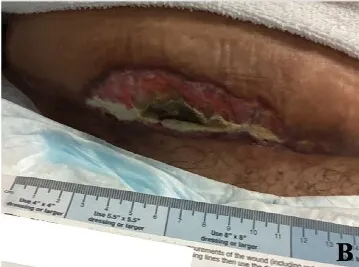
B: Abdomen after 3 months of treatment. Complete healing with cribriform scar after 8 months of treatment.
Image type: medical_photograph (skin_photograph)